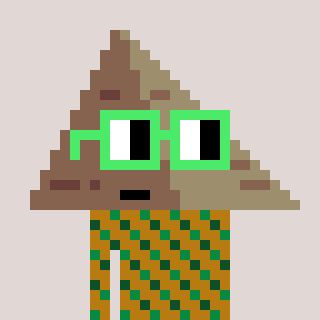
a pixel art character with square light green glasses, a pyramid-shaped head and a gold-colored body on a warm background